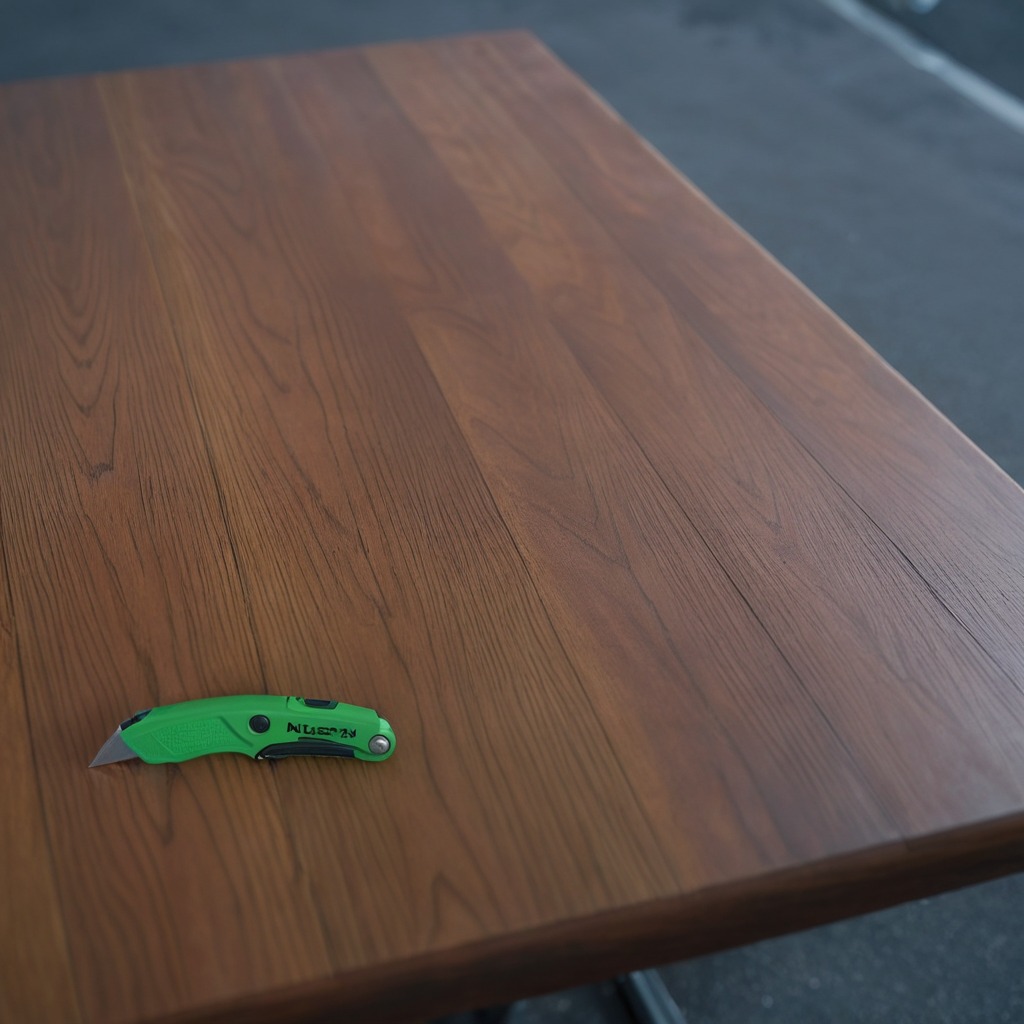
A utility knife lies on a table in a small garage at twilight.